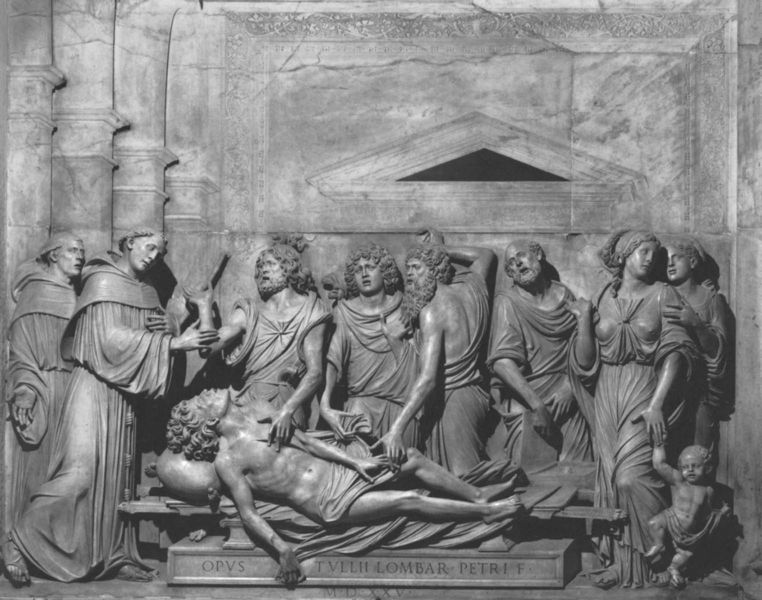
Titel: Das Geizhalswunder
Künstler: Tullio Lombardo
Standort: Padua, Basilica del Santo (EU - I - Venetien)
Schlagwörter: gruppe, frauen, menschen, busen, frau, holz, marmor, männer, säule, säulen, leute, bart, wand, falten, kleidung, stein, tod, tot, toter, trauer, hände, kirche, gewand, kind, personen, locken, skulptur, relief, brüste, schrift, liegen, giebel, baby, figuren, weib, inschrift, bett, oberkörper, dom, tote, reihe, gebet, altar, kapitell, kleinkind, liege, skulpturen, bahre, grab, jesus, leichnam, sterben, verstorben, krankheit, priester, segen, mönch, geistliche, mönche, heilige, fresko, jünger, petrus, grabmal, bildhauer, tympanon, werk, apostel, bare, pritsche, verstorbener, nie, bahr, baerte, lrichnsm, entschlafen